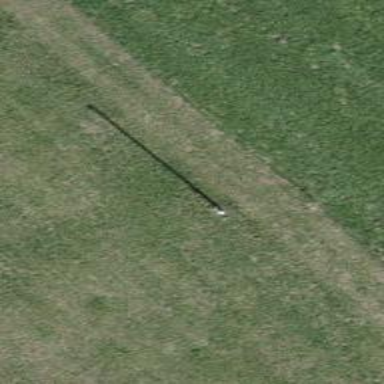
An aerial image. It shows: Minor power line.